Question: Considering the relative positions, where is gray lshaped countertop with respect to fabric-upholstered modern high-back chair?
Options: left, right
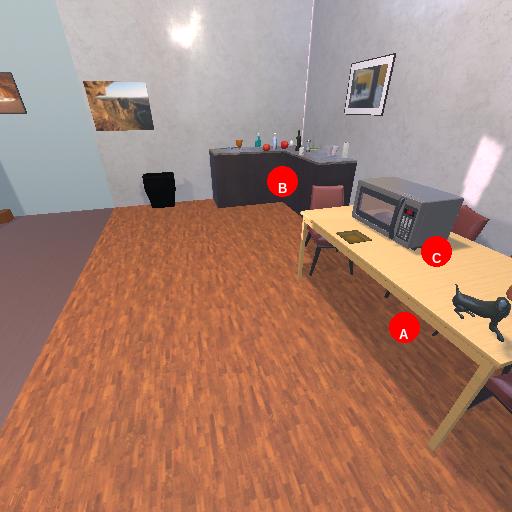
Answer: left